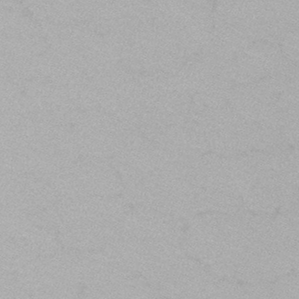
Label: frost